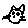
Label: cat